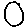
Label: circle